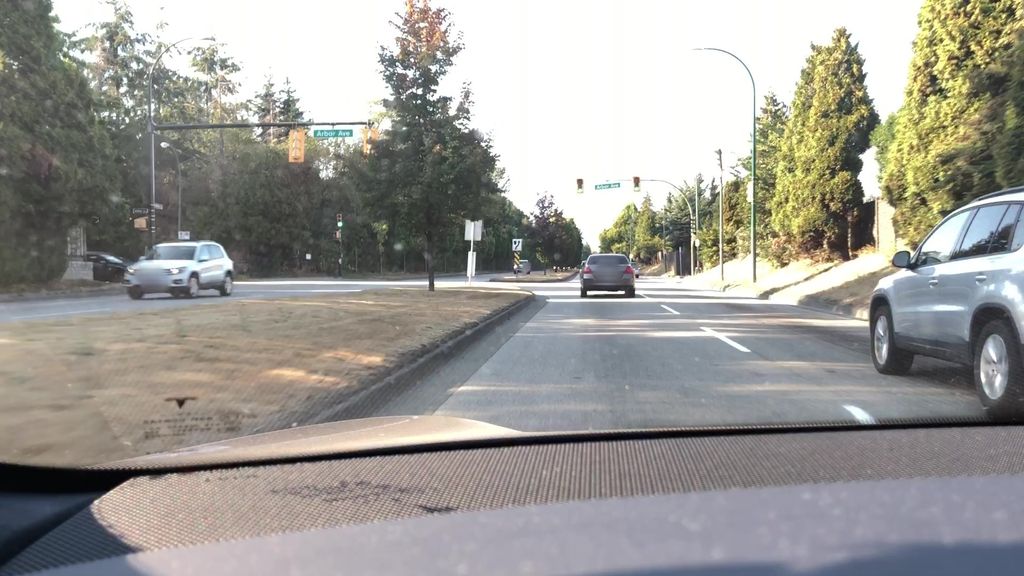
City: vancouver